Question:
Hello, How do i create the permanent notification like the first one for Battery Indicator?
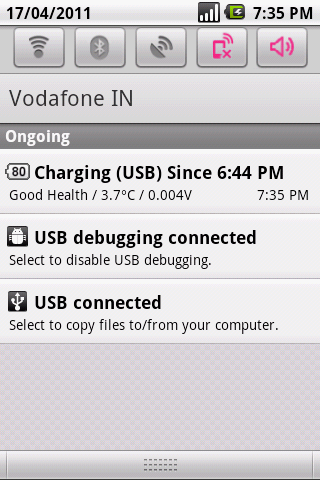
Answer: Assign 'Notification.FLAG_ONGOING_EVENT' flag to your 'Notification'.
Sample code:
'''
yourNotification.flags = Notification.FLAG_ONGOING_EVENT;
// Notify...
'''
If you aren't familiar with the 'Notification' API, read <URL> on Android developers website.